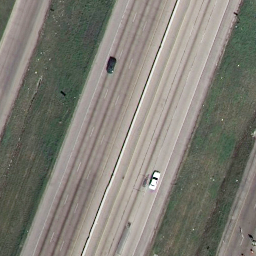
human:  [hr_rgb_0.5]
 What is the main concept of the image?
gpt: freeway